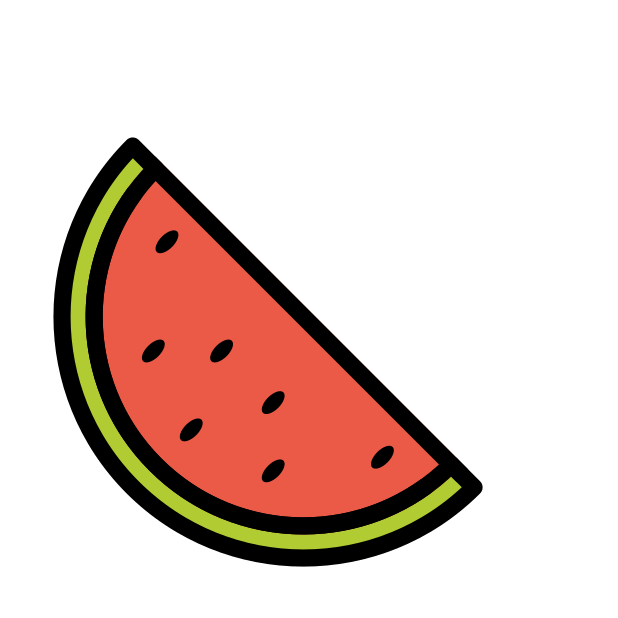
Emoji: 🍉
Name: watermelon
Unicode: 0x1f349